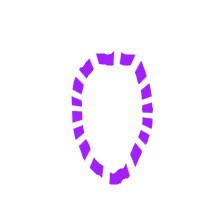
Shape: circle